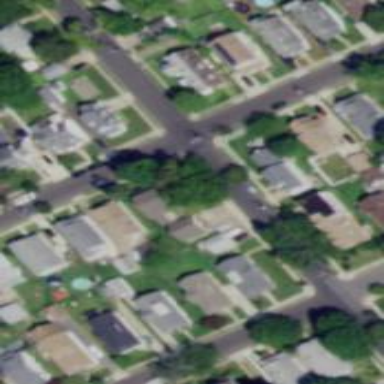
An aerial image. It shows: Residential road.